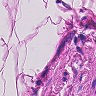
Metastatic tissue present: no